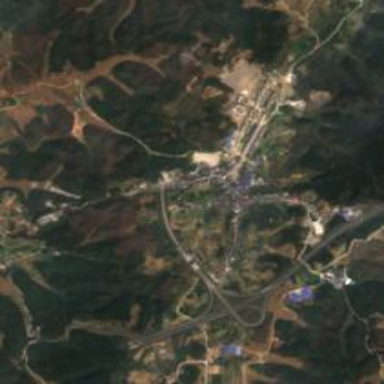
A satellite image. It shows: Ethnic township within town.